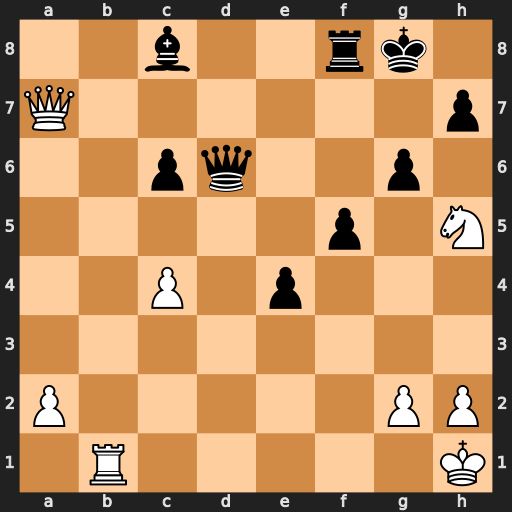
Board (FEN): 2b2rk1/Q6p/2pq2p1/5p1N/2P1p3/8/P5PP/1R5K
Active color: w
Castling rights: -
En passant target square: -
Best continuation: Qg7#